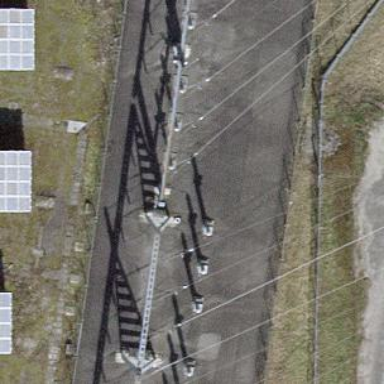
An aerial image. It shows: Power line in the image.